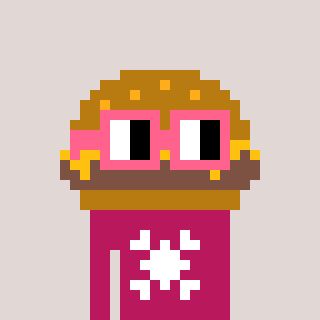
a pixel art character with square pink glasses, a burger-shaped head and a darkpink-colored body on a warm background